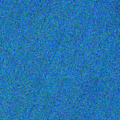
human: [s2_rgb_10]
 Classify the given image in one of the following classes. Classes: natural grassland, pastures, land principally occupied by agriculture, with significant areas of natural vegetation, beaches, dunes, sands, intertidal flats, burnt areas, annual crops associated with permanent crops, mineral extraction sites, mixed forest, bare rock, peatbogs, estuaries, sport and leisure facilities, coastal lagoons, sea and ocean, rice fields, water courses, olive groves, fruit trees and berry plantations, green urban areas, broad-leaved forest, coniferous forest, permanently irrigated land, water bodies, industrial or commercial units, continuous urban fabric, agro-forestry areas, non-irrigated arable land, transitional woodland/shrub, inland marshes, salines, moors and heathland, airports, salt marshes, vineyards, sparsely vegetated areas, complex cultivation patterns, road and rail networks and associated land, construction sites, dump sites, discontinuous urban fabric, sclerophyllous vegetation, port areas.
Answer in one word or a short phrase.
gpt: sea and ocean